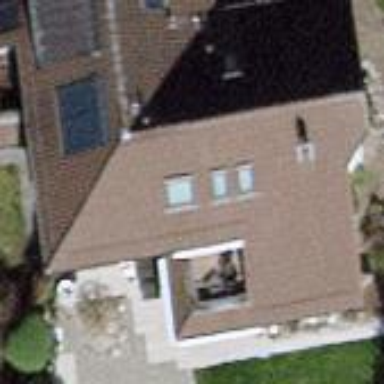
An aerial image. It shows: House with quadruple saltbox roof shape.